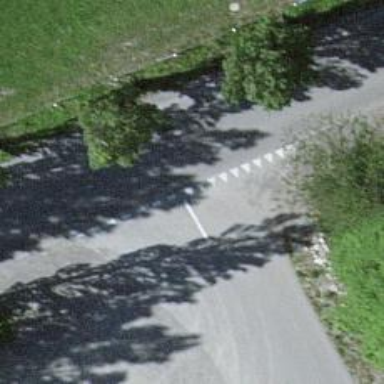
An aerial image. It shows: Road with "give way" sign.